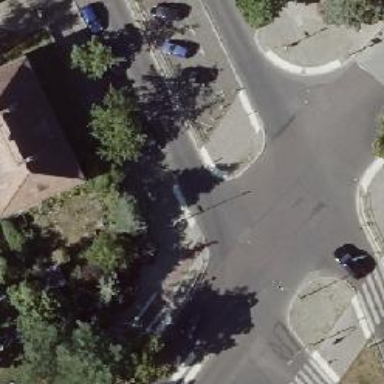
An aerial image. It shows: Unmarked crossing with pedestrian island.